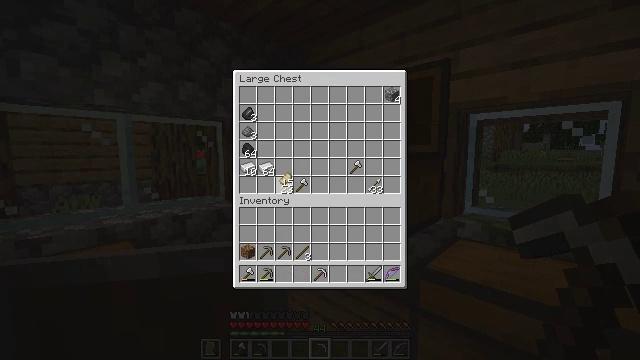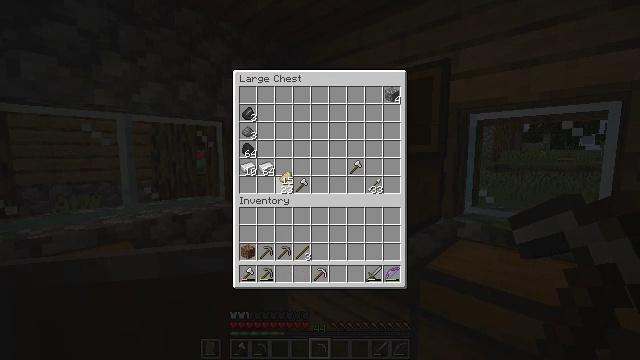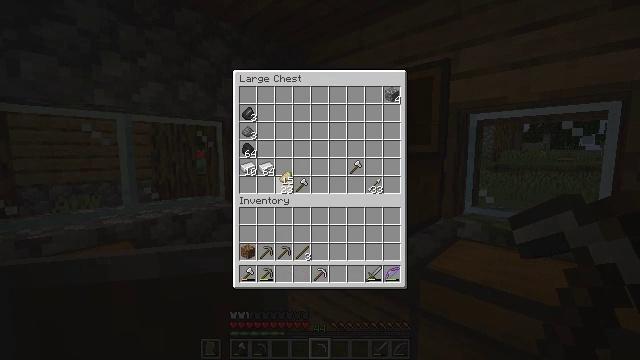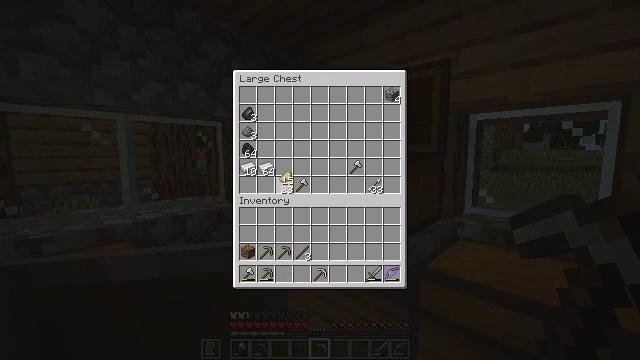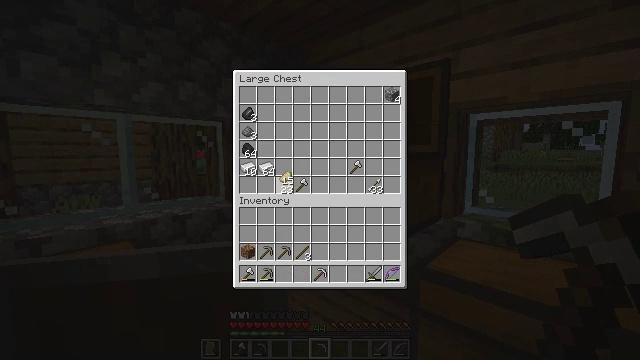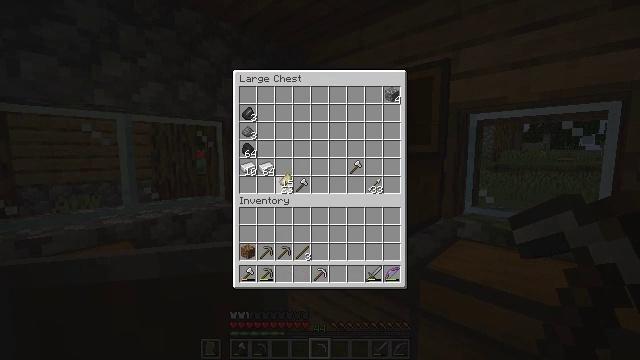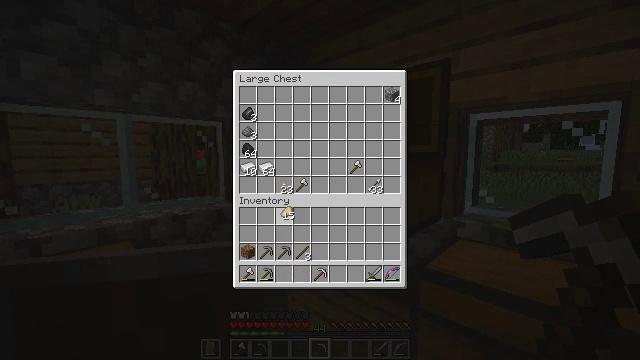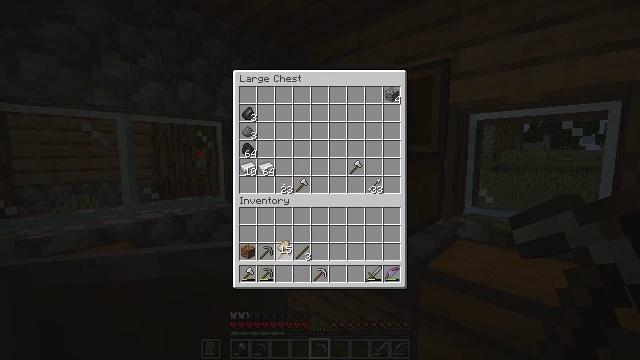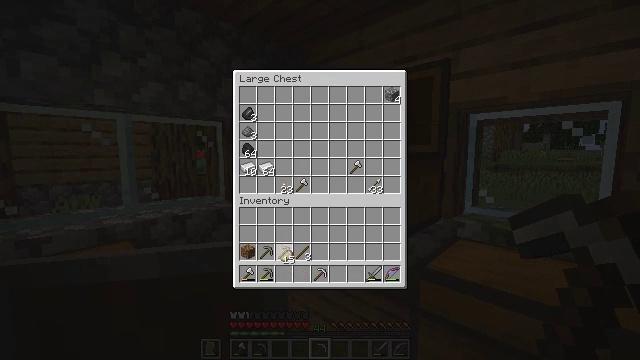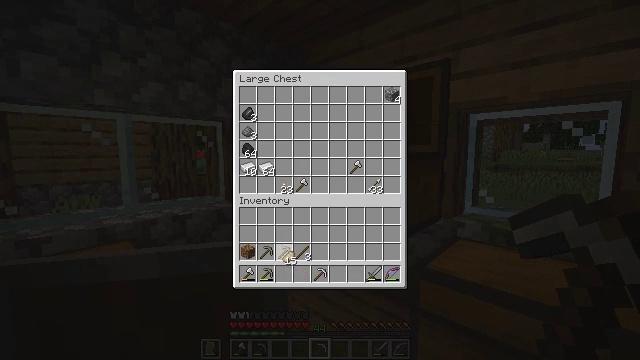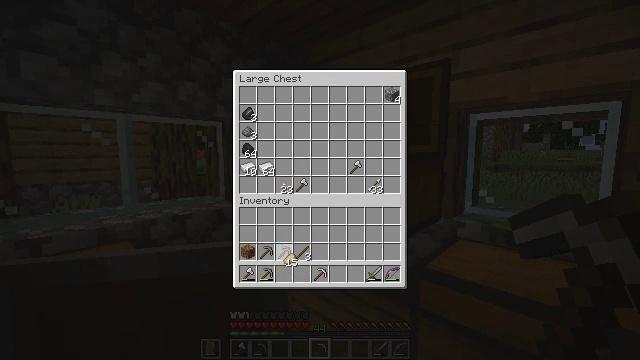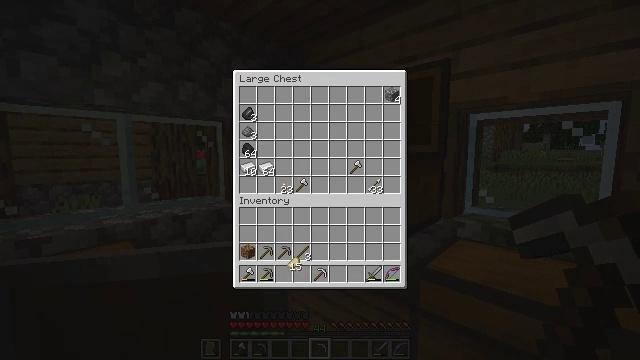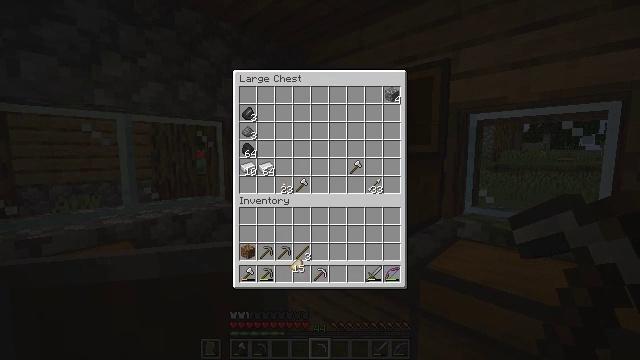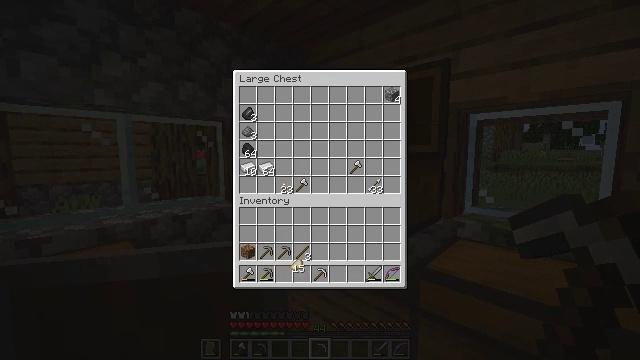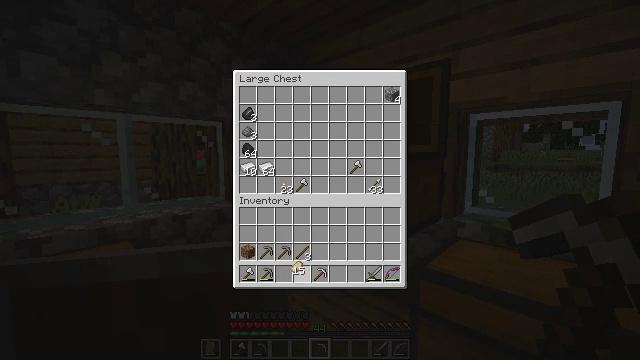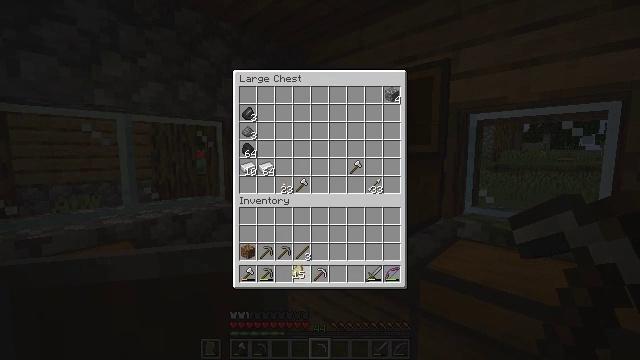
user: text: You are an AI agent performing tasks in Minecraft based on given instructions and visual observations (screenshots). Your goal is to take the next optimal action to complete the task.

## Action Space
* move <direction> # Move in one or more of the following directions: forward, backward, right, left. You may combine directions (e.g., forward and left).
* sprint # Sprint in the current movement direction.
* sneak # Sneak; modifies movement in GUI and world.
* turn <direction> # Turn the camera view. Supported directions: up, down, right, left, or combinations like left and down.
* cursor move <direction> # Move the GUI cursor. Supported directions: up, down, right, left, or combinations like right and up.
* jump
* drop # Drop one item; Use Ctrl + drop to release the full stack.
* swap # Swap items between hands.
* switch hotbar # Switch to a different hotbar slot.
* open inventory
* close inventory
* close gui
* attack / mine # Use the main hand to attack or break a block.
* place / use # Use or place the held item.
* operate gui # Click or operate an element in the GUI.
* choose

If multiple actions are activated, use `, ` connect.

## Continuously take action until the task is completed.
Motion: motion action
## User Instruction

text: Stop mobs spawning by breaking the spawner.
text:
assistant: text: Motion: no_op
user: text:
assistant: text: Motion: no_op
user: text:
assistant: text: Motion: no_op
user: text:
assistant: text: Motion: no_op
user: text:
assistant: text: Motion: no_op
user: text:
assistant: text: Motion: cursor move down
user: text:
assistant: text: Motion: cursor move down
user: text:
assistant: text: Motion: cursor move down
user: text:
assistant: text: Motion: no_op
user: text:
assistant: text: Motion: no_op
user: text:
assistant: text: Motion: no_op
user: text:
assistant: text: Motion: no_op
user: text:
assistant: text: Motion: no_op
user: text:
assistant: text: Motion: no_op
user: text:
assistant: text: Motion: no_op
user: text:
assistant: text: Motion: no_op
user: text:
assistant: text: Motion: no_op
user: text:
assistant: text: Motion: no_op
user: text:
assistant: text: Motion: no_op
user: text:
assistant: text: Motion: operate gui
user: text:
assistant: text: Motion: operate gui
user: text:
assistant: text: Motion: no_op
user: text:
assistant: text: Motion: cursor move right
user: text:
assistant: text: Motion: no_op
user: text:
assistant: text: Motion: no_op
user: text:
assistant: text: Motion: operate gui
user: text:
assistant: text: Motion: operate gui
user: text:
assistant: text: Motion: operate gui
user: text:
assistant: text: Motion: cursor move up
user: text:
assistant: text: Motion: cursor move left and up